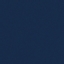
Label: SeaLake